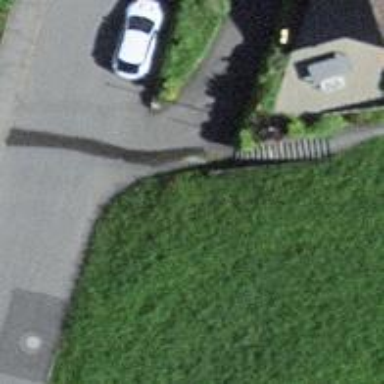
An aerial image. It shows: Set of steps on the road.